Interaction volume radius: 5 \u00c5
Interaction volume height: 10 \u00c5
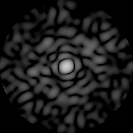
Disorder parameter: 0.8785